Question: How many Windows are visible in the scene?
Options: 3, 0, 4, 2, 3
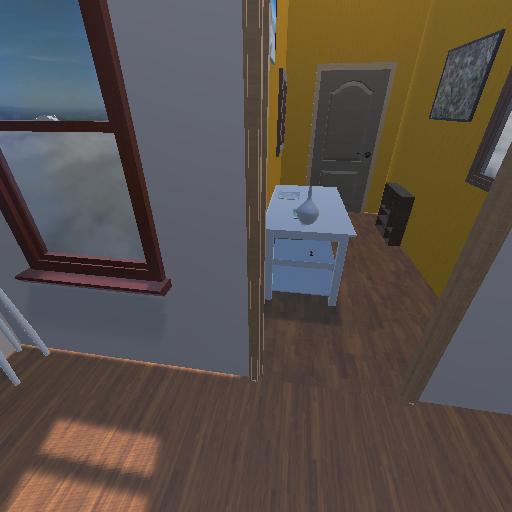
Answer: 3